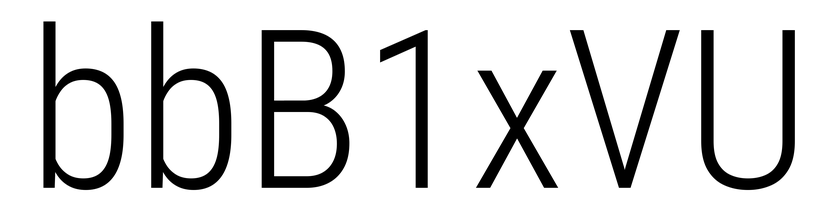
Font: Roboto_Condensed_Light